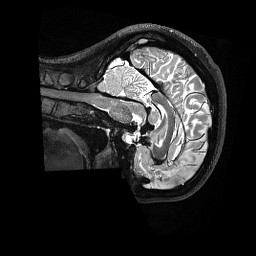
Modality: T2w
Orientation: sagittal
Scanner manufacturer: siemens
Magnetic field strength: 3 T
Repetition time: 3.2 s
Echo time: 0.563 s